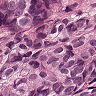
Metastatic tissue present: yes